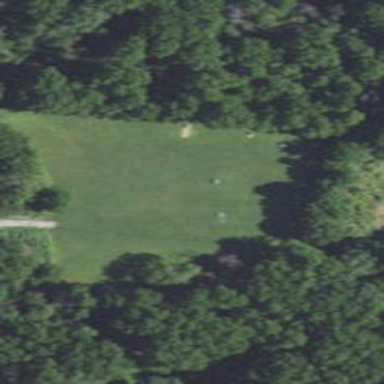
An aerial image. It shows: Grass pitch designated for archery.